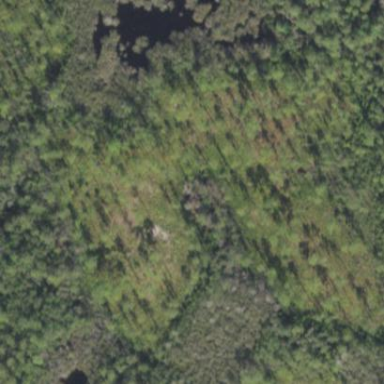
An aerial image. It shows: Swampy wetland area.